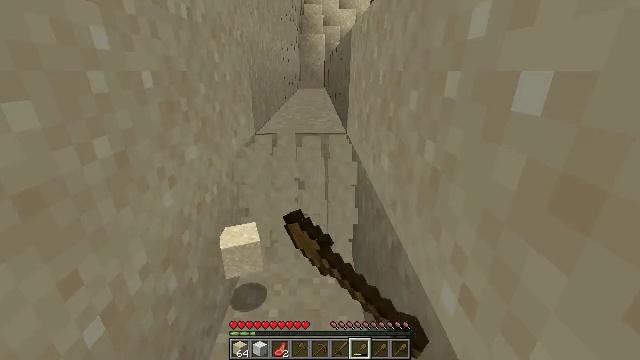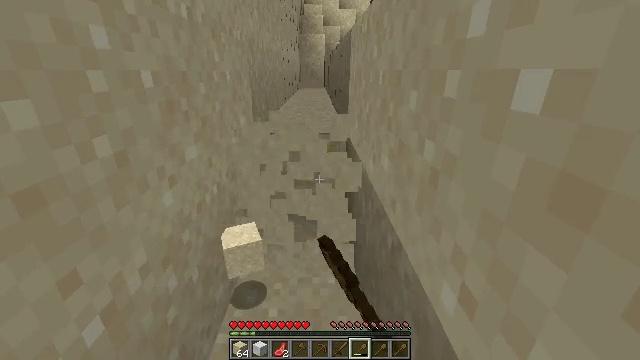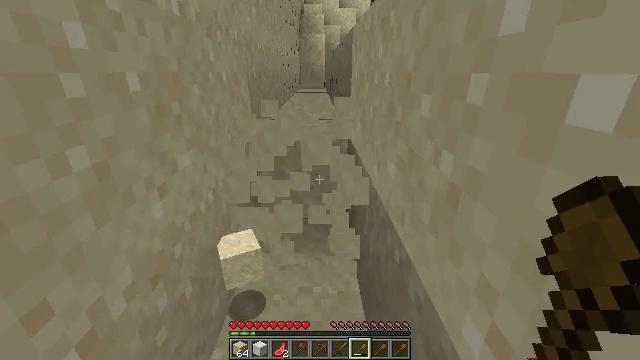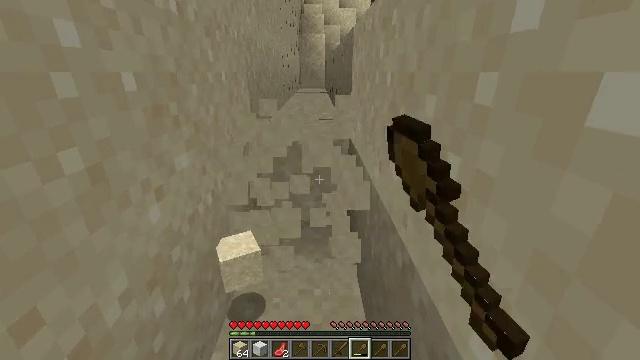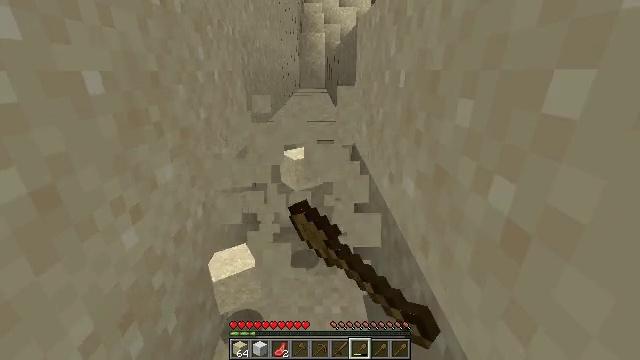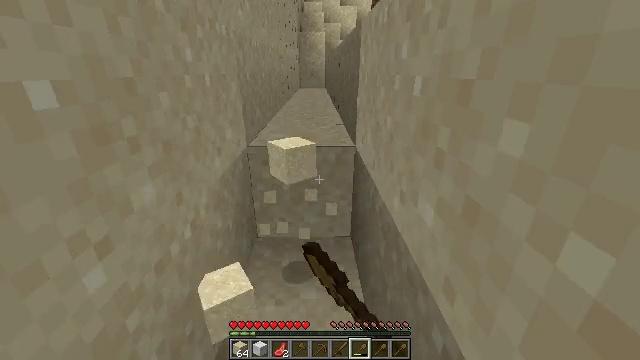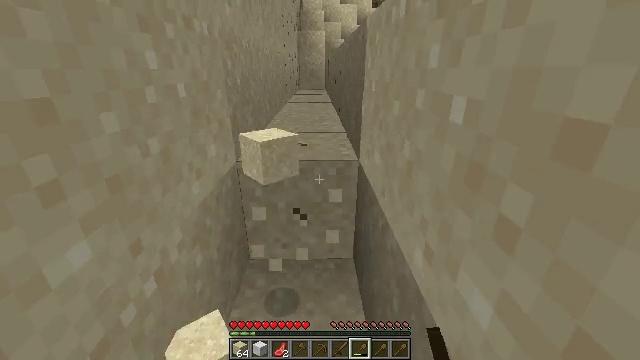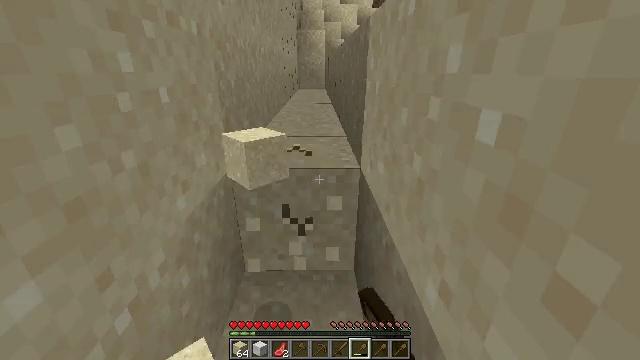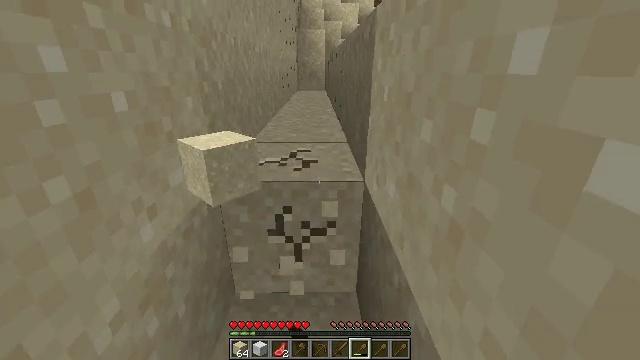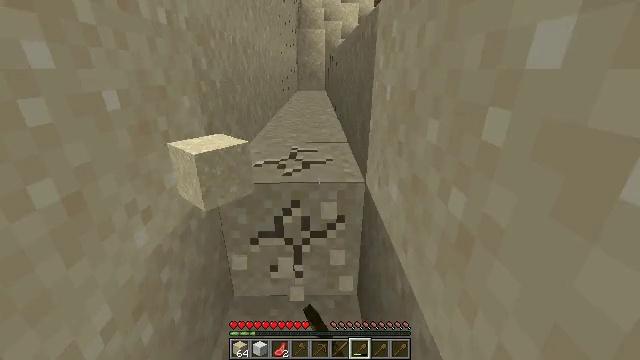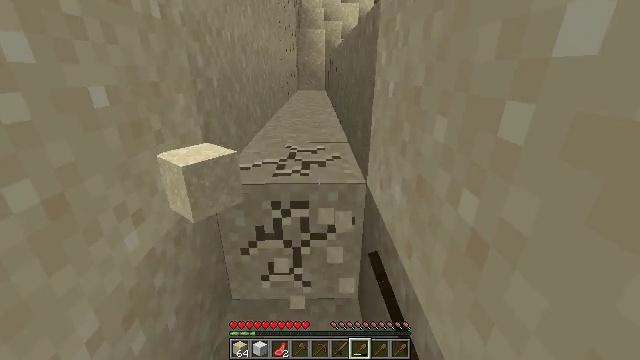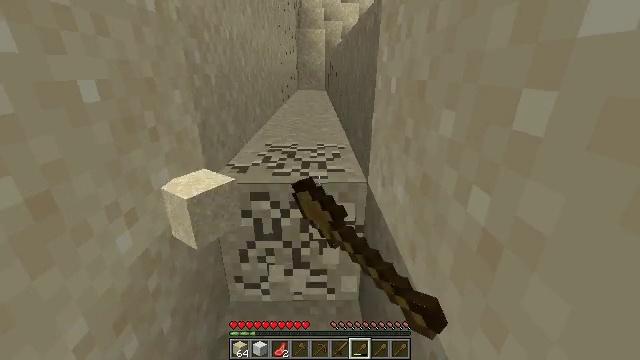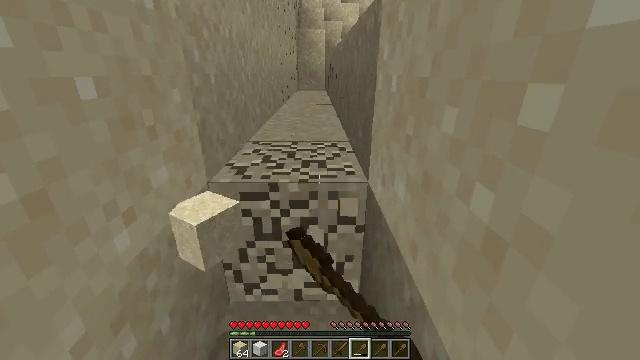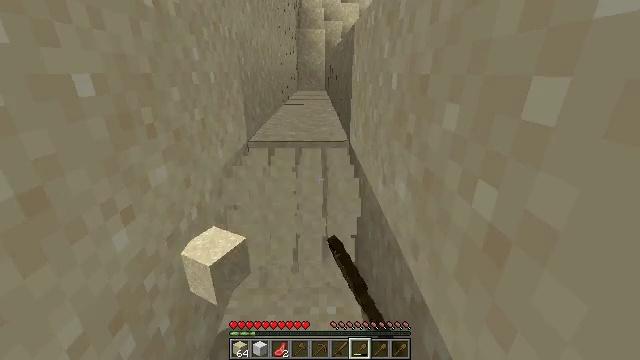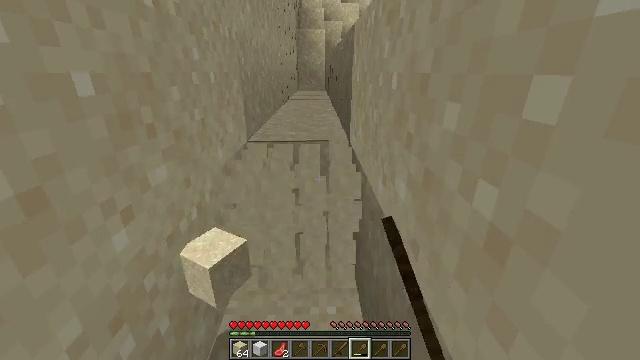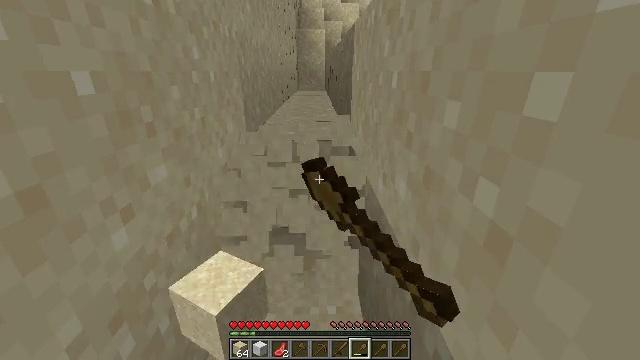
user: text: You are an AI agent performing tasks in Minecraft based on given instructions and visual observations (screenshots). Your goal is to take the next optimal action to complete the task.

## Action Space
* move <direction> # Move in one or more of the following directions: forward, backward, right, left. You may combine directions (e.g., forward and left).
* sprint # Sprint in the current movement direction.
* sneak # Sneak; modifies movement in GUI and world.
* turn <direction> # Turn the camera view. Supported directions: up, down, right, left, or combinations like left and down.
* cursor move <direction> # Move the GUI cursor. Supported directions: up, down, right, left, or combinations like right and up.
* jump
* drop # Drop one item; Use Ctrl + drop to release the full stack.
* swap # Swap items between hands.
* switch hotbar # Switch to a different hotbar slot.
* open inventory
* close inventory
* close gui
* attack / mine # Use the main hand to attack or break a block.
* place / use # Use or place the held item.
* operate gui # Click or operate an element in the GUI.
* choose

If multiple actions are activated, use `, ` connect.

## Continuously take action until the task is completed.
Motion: motion action
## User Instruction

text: Dig up some sand.
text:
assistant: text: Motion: attack / mine
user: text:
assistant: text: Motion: move forward, attack / mine
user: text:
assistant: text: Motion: move forward, attack / mine
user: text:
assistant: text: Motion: move forward, attack / mine
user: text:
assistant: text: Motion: move forward, attack / mine
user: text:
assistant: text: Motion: move forward, attack / mine
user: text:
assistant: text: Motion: move forward, attack / mine
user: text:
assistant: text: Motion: attack / mine
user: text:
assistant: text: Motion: attack / mine
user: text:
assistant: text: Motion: attack / mine
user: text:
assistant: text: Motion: attack / mine
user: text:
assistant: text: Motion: attack / mine
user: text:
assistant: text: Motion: attack / mine
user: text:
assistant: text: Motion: attack / mine
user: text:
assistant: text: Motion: attack / mine
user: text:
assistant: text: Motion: attack / mine
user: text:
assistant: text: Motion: attack / mine
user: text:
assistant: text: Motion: attack / mine
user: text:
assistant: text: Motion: move forward, attack / mine
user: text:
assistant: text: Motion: move forward, attack / mine
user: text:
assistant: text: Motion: move forward, attack / mine
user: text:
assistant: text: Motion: move forward, attack / mine
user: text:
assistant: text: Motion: attack / mine
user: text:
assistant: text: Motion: turn up, attack / mine
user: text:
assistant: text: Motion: attack / mine
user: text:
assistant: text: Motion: attack / mine
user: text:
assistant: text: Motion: attack / mine
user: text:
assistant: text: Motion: attack / mine
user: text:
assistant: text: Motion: attack / mine
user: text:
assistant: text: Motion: attack / mine